一年级 · 画法几何学
(8 分)

(1) 一共有个图形，其中正方体有个。

（2）从左边数，第 \$ \qquad \$个和第 \$ \qquad \$个都是球。

（3）从右边起，第 \$ \qquad \$个和第 \$ \qquad \$个都是圆柱。

(4)

的左边有 \$ \qquad \$个圆柱，右边有 \$ \qquad \$个长方体。
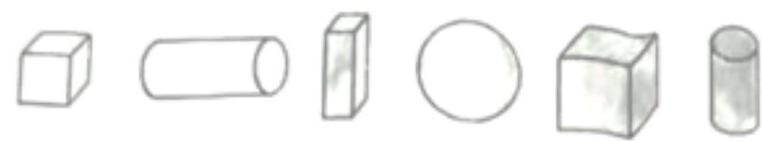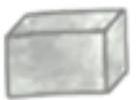
答案: (1) $8 ; 2$

(2) $4 ; 7$

(3) $3 ; 7$

(4) $2 ; 1$